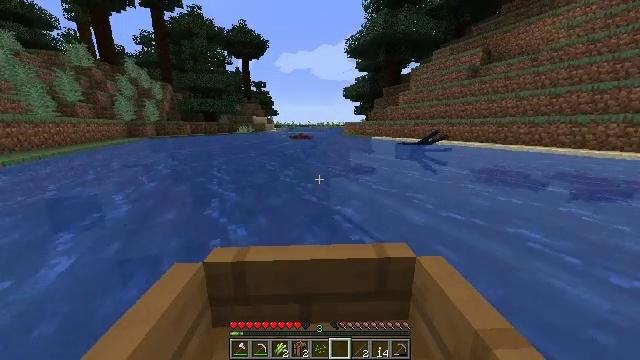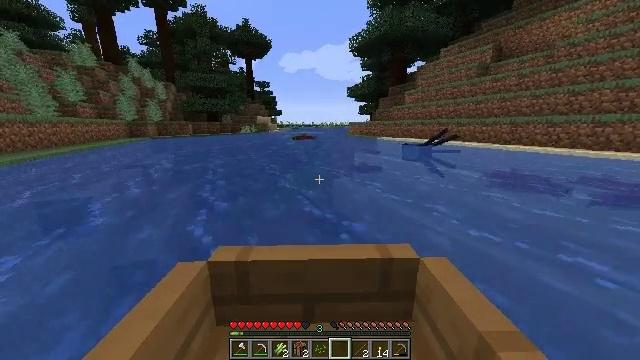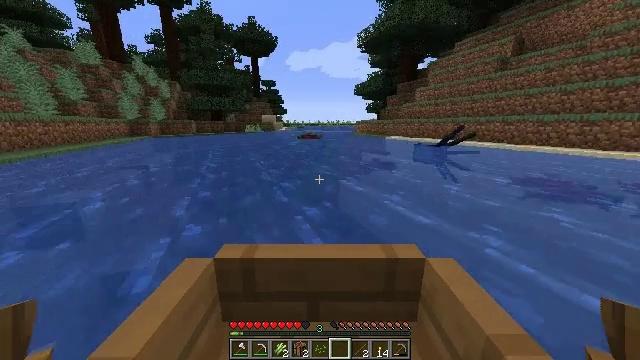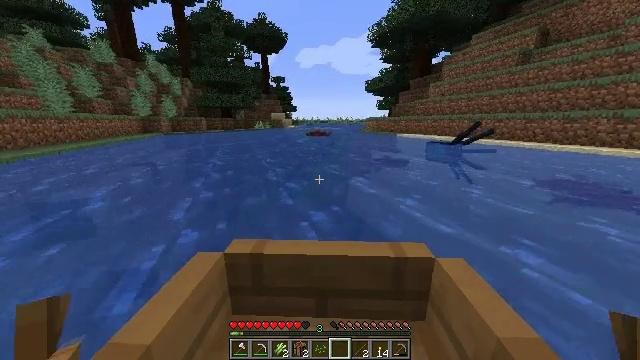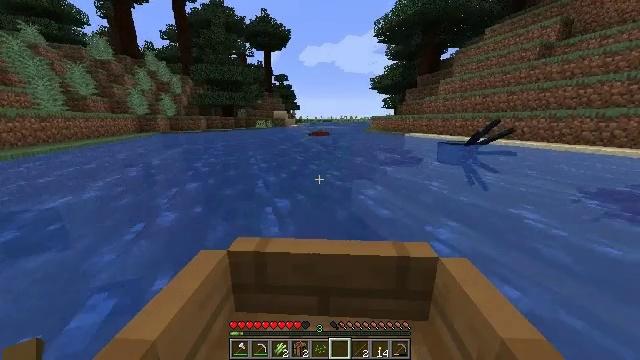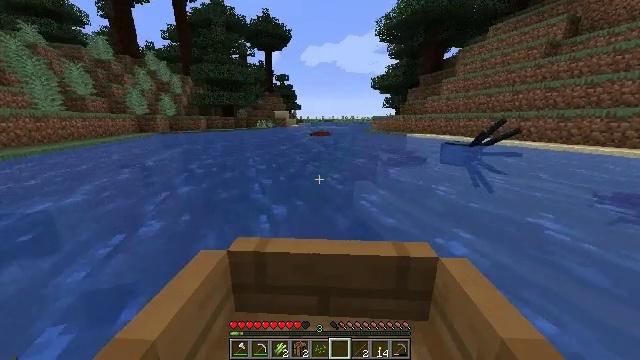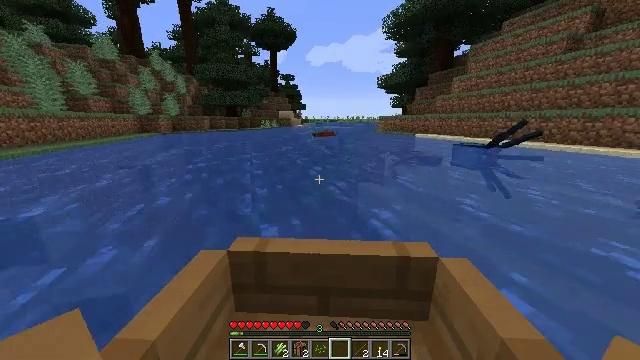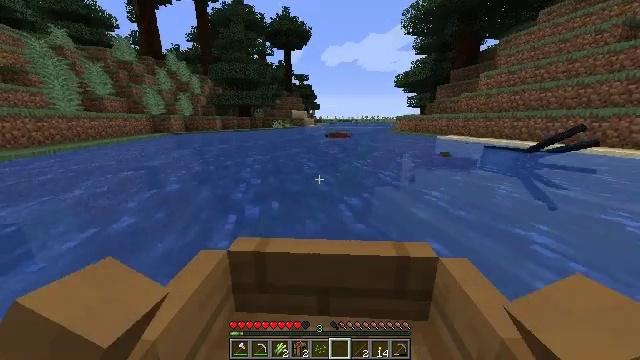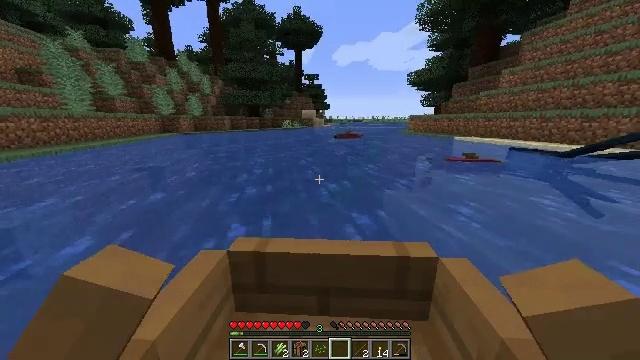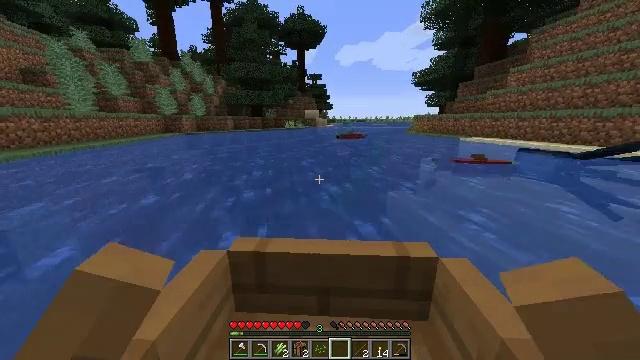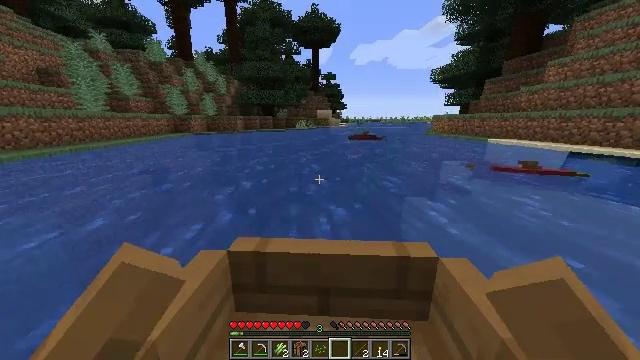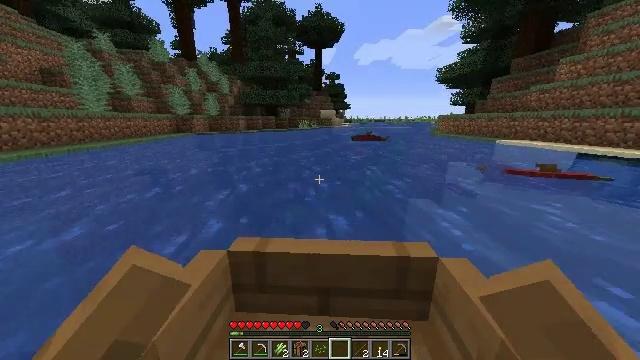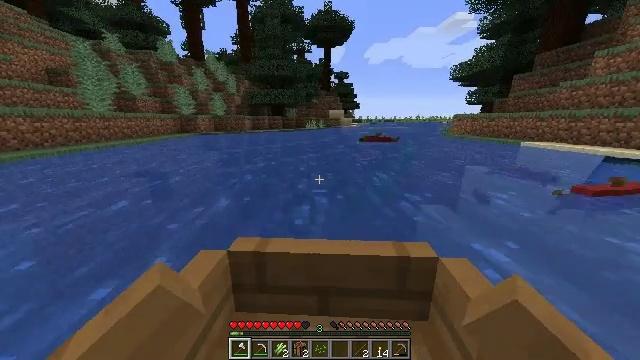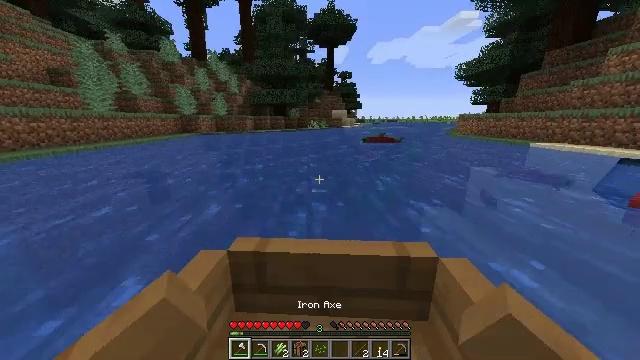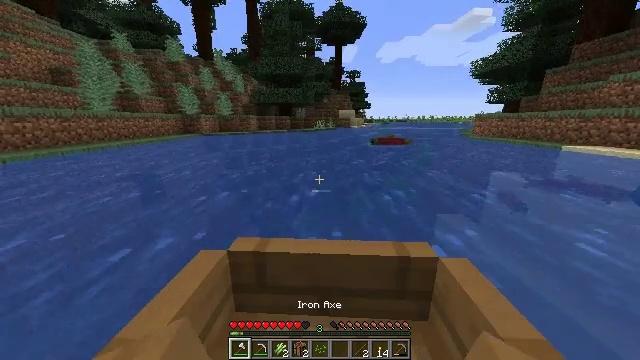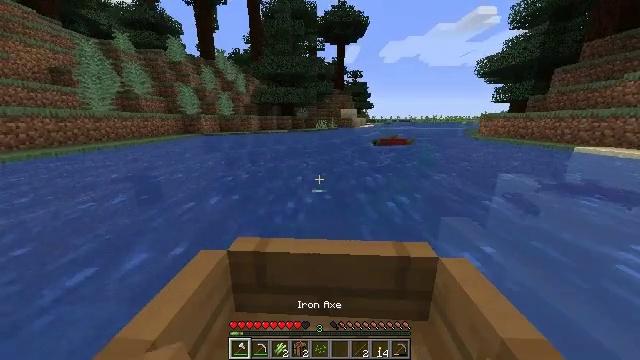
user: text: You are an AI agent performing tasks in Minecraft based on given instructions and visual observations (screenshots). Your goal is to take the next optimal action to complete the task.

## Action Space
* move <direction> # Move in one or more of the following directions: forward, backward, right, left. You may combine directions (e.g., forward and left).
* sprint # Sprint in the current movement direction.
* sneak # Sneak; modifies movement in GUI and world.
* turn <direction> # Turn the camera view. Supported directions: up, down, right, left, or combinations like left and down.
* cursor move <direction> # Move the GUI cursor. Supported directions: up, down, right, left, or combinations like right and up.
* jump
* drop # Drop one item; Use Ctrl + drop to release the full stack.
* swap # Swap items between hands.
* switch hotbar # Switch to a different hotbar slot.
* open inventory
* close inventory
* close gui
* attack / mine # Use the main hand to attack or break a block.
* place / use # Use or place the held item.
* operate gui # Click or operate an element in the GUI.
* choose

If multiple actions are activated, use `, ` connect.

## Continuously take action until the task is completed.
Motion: motion action
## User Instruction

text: Fish and kill the salmon.
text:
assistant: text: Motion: move forward, sprint
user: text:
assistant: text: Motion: move forward, sprint, turn left
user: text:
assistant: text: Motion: move forward, sprint, turn left
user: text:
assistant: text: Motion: move forward and move left, sprint
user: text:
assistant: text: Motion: move forward and move left, sprint
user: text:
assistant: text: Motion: move forward and move left, sprint
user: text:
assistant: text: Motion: move forward
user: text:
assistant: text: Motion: move forward
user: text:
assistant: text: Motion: move forward
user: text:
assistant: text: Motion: move forward
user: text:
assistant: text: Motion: move forward
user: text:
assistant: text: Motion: move forward, switch to hotbar 1
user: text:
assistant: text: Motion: move forward, switch to hotbar 1
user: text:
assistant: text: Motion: move forward
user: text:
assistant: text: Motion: move forward
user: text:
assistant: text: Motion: move forward, turn right
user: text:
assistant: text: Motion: move forward, turn right
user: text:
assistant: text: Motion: move forward, turn right
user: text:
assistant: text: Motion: move forward, turn right
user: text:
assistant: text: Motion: move forward
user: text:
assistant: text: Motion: move forward
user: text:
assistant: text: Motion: move forward
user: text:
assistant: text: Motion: move forward
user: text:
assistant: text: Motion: move right
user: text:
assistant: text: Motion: move right, turn right and down
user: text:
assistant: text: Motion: turn right and down
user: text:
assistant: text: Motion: turn right
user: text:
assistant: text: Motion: turn right
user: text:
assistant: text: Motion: turn right
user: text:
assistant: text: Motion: turn right